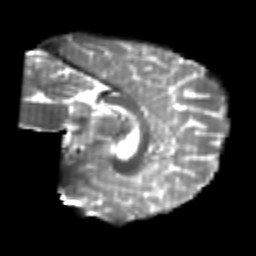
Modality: T2w
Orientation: sagittal
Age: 22
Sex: female
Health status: healthy
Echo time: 0.074 s